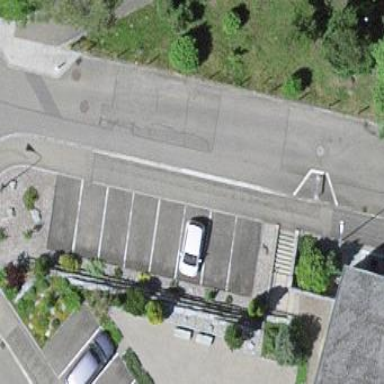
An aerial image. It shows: Parking available on the street side.